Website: lowes
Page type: cart
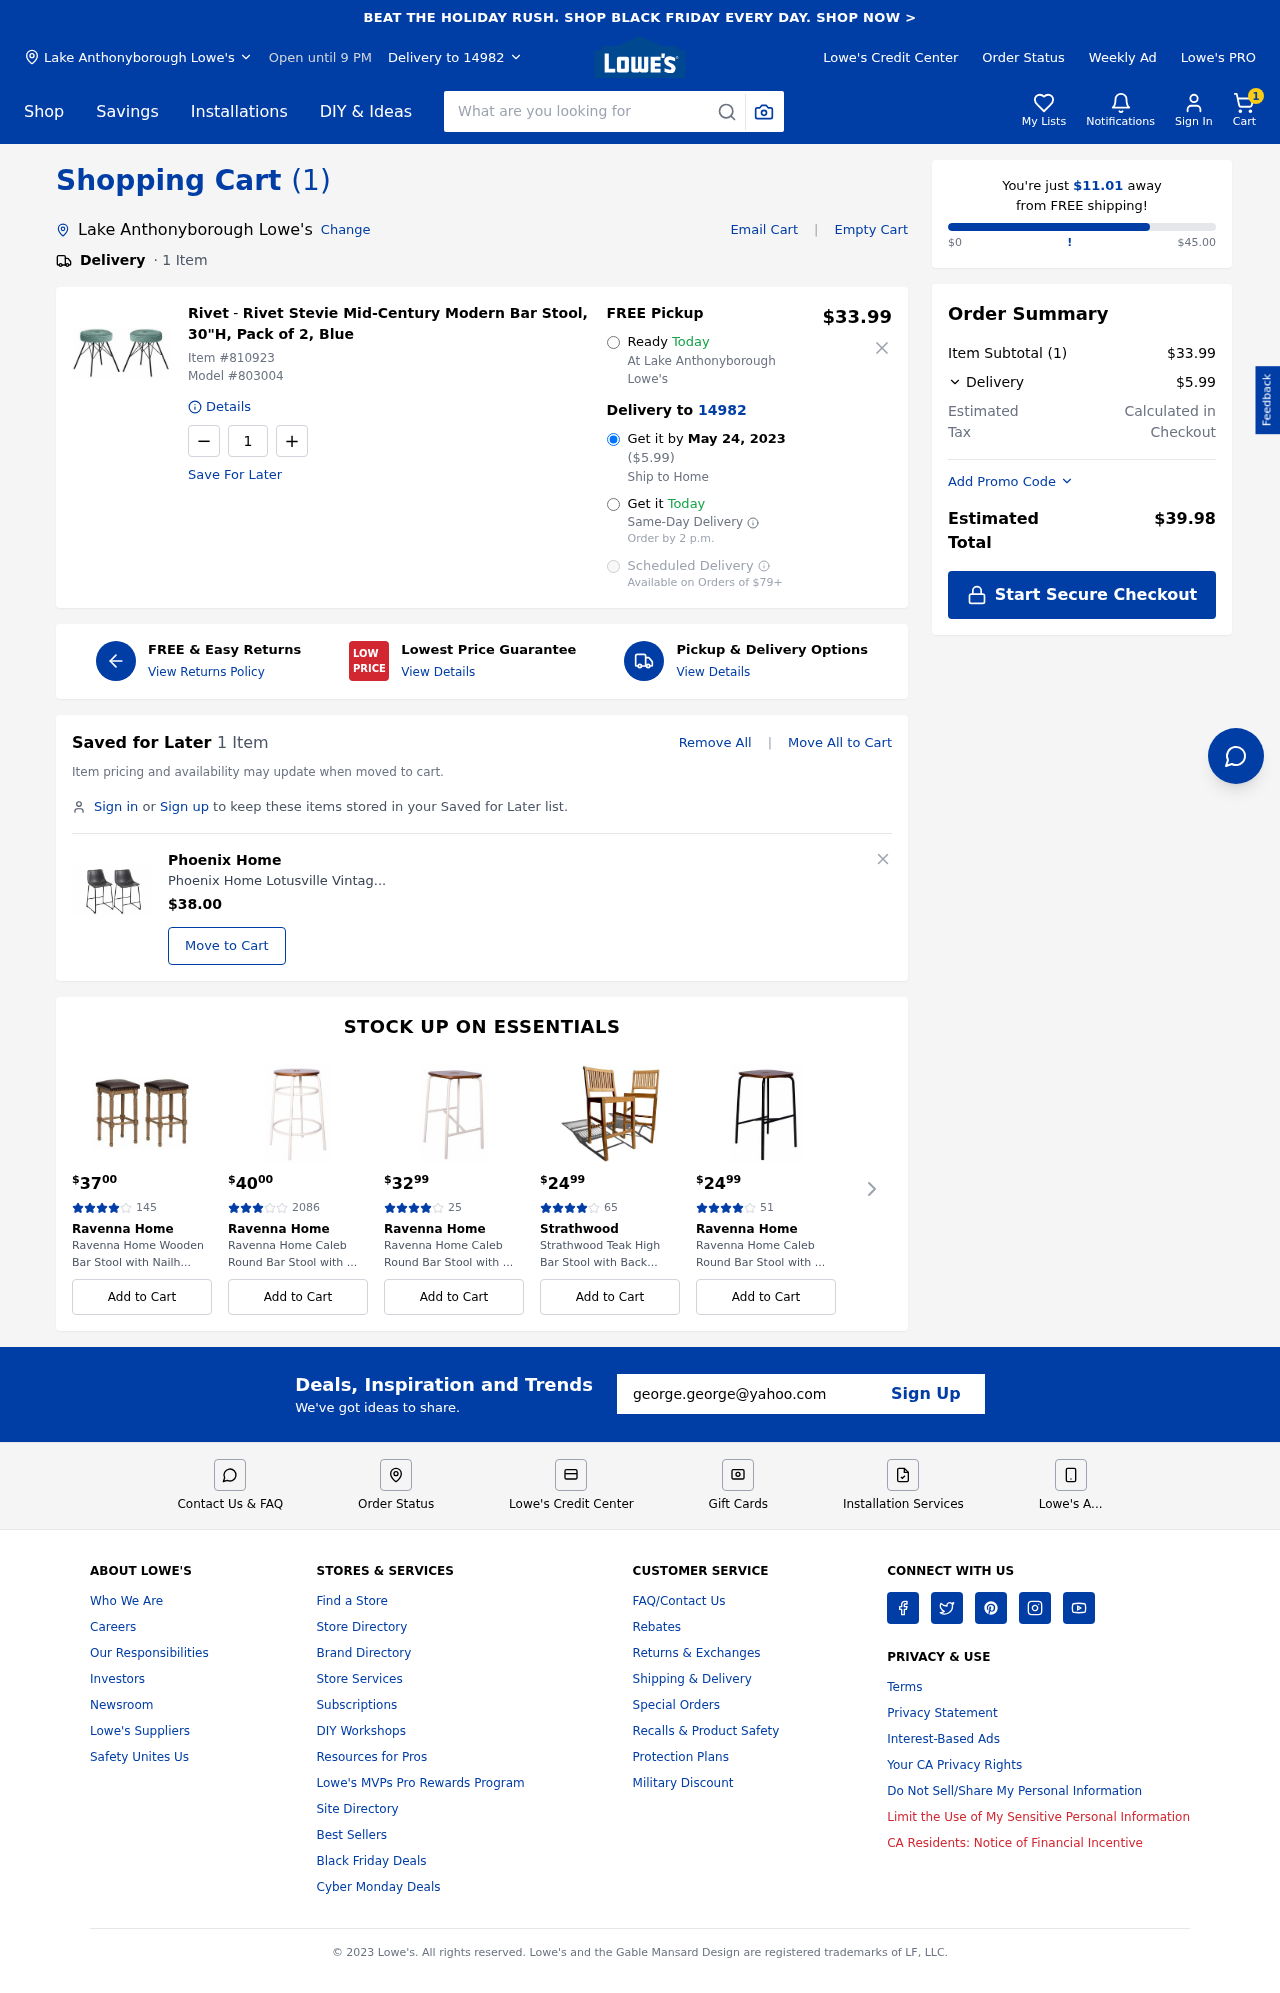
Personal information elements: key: PII_CITY
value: Lake Anthonyborough Lowe's
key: PII_EMAIL
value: george.george@yahoo.com
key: PII_POSTCODE
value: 14982
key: PII_CITY2
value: Lake Anthonyborough Lowe's
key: PII_CITY3
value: Lake Anthonyborough
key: PII_POSTCODE_FULL
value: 14982
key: PII_POSTCODE_NUMERIC
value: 14982
Product elements: key: PRODUCT1_BRAND
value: Rivet
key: PRODUCT1_NAME
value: Rivet Stevie Mid-Century Modern Bar Stool, 30"H, Pack of 2, Blue
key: PRODUCT1_PRICE
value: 33.99
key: PRODUCT1_QUANTITY
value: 1
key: PRODUCT2_BRAND
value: Phoenix Home
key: PRODUCT2_NAME
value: Phoenix Home Lotusville Vintage PU Leather, Set of 2 Counter Height Stool, Gray
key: PRODUCT2_PRICE
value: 38
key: PRODUCT1_ITEM_NUMBER
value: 810923
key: PRODUCT1_MODEL_NUMBER
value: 803004
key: PRODUCT3_PRICE
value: $3700
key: PRODUCT3_NUM_RATINGS
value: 145
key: PRODUCT3_BRAND
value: Ravenna Home
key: PRODUCT3_NAME
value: Ravenna Home Wooden Bar Stool with Nailh...
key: PRODUCT4_PRICE
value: $4000
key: PRODUCT4_NUM_RATINGS
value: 2086
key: PRODUCT4_BRAND
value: Ravenna Home
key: PRODUCT4_NAME
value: Ravenna Home Caleb Round Bar Stool with ...
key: PRODUCT5_PRICE
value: $3299
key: PRODUCT5_NUM_RATINGS
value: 25
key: PRODUCT5_BRAND
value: Ravenna Home
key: PRODUCT5_NAME
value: Ravenna Home Caleb Round Bar Stool with ...
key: PRODUCT6_PRICE
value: $2499
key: PRODUCT6_NUM_RATINGS
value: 65
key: PRODUCT6_BRAND
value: Strathwood
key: PRODUCT6_NAME
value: Strathwood Teak High Bar Stool with Back...
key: PRODUCT7_PRICE
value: $2499
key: PRODUCT7_NUM_RATINGS
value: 51
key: PRODUCT7_BRAND
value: Ravenna Home
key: PRODUCT7_NAME
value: Ravenna Home Caleb Round Bar Stool with ...
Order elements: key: ORDER_NUM_ITEMS
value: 1
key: ORDER_DELIVERY_DATE
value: May 24, 2023
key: ORDER_SHIPPING_COST2
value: $5.99
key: ORDER_SHIPPING_AWAY
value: $11.01
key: ORDER_SUBTOTAL
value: $33.99
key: ORDER_SHIPPING_COST
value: $5.99
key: ORDER_TOTAL
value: $39.98
Search elements: key: HEADER_SEARCH
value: What are you looking for
Other elements: key: SAVED_NUM_ITEMS
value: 1 Item